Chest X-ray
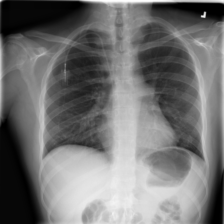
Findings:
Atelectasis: negative
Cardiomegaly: negative
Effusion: negative
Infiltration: negative
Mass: negative
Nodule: negative
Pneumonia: negative
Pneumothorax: negative
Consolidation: negative
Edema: negative
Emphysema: negative
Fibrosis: negative
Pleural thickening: negative
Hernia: negative